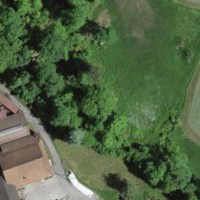
EUNIS habitat code: 44
Species observed at this site:
Geranium robertianum